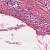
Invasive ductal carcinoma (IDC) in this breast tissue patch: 0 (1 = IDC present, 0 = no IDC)